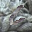
Label: 6